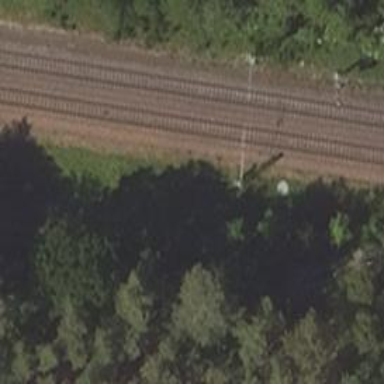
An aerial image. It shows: Railway milestone with catenary mast.